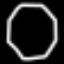
Label: octagon